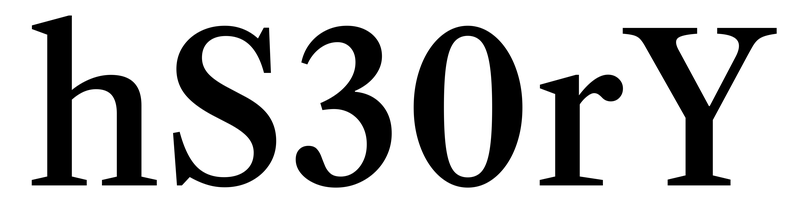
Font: LibreCaslonText_Medium